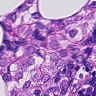
Metastatic tissue present: yes